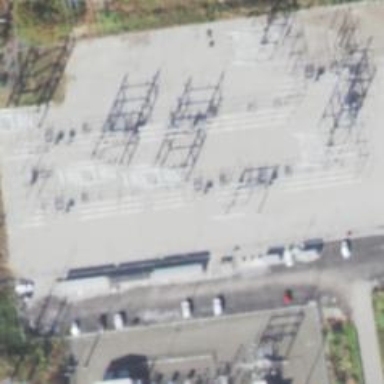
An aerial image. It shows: Switch used for power control.